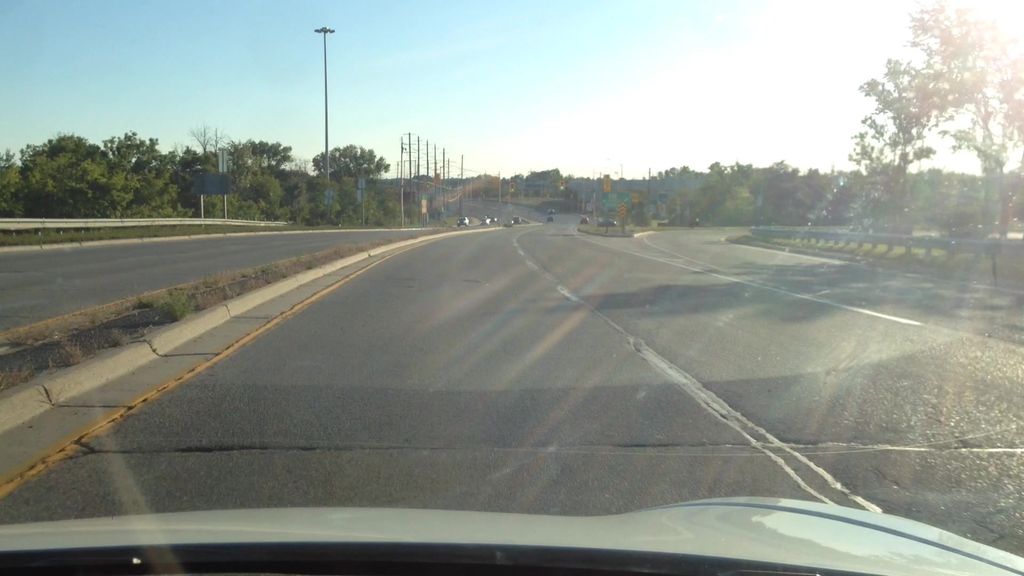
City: ottawa-gatineau